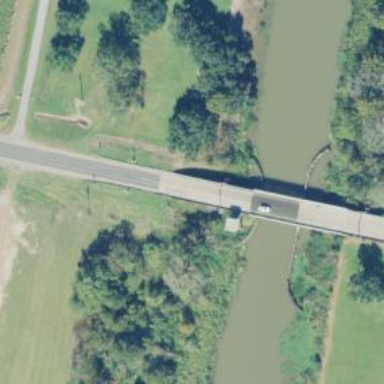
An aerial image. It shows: Tertiary road passing over swing bridge.